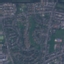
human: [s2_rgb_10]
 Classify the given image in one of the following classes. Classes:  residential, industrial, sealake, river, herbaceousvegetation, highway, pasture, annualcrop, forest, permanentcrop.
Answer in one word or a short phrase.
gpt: Residential